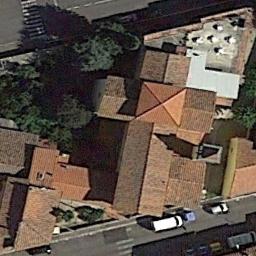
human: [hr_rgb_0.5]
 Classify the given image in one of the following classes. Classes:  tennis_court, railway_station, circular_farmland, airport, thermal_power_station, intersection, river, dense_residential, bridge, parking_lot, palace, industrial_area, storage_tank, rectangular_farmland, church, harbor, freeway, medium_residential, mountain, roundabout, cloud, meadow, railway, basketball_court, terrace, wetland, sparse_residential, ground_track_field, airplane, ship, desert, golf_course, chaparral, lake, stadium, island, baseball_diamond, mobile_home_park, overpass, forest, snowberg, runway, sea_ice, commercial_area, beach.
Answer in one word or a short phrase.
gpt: church